Question: Check live- <URL>
When i add more items to the menus - the menu container does not expand and items get outside the menu.
Screenshot-

Code-
'''
<LI id=navPreretire><A title="Pre Retirement Procedures" href="http://pencproc/" target=_blank><SPAN class=singleLine>Pre Retirement Procedures</SPAN> </A>
<!--Mega menu drop-down part1, the div have to stay like that-->
<div class="dropdown">
<!--until here-->
<Ul>
<div class="dropdown_3rd_lvl1"><li ><a href="#">Plan Benifit Payment Procedures</a>
<ul>
<li ><a href="#">Communications</a></li>
<li ><a href="#">Manage Payments</a></li>
<li ><a href="#">Manage Pension Benefits</a></li>
<li ><a href="#">Reports</a></li>
</UL></li></div>
<div class="dropdown_3rd_lvl2"><li ><a href="#">Pension Services Procedures</a>
<ul>
<li ><a href="#">Communications</a></li>
<li ><a href="#">Manage Group Benefits</a></li>
<li ><a href="#">Manage Payments</a></li>
<li ><a href="#">Manage Pension Benefits</a></li>
<li ><a href="#">Reports</a></li>
<li ><a href="#">Reports</a></li>
<li ><a href="#">Reports</a></li>
<li ><a href="#">Reports</a></li>
<li ><a href="#">Reports</a></li>
<li ><a href="#">Reports</a></li>
<li ><a href="#">Reports</a></li>
<li ><a href="#">Reports</a></li>
</UL></li></div>
</ul>
<!--Menu ends-->
</div>
<!--Menu ends-->
</LI>
'''
CSS-
'''
.dropdown{
display: none;
BACKGROUND-COLOR: #886d53;
clear: both;
}
.dropdown>ul>li{
clear: both;
float: left;
}
#menu li:hover .dropdown{
position: absolute;
display: block;
height:100%;
min-width: 430px;
margin: 38px auto;
padding-top: 5px;
}
.dropdown ul li{
clear: both;
}
#menu .dropdown ul li:hover{
clear: both;
}
'''
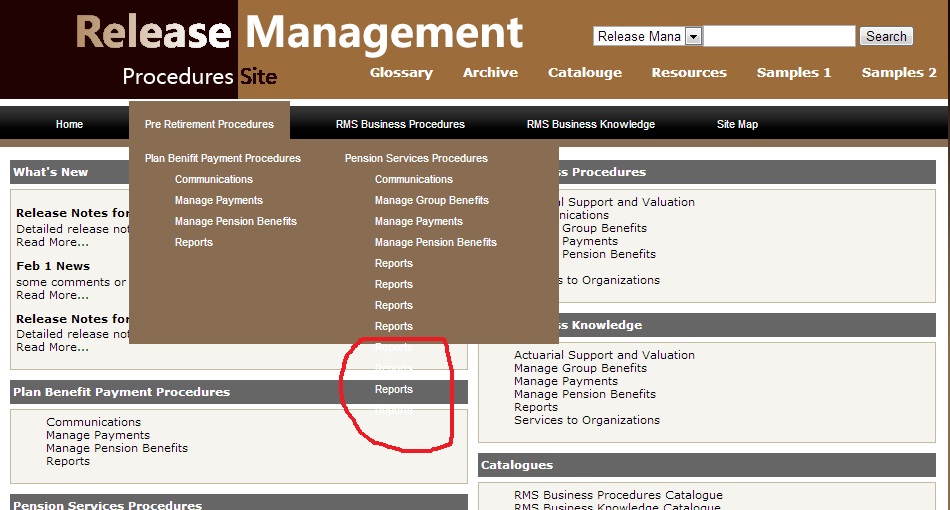
Answer: Remove unnecessary 'height', 'position:absolute'.
'''
#menu li:hover .dropdown {
/*height: 200px;*/
}
#menu ul ul {
height: auto;
}
.dropdown_3rd_lvl1 {
/*position: absolute;*/
/*left: 0*/
/*margin-left: -30px;*/
float: left;
}
.dropdown_3rd_lvl2 {
/*position: absolute;*/
/*margin-left: 170px;*/
float: left;
}
'''